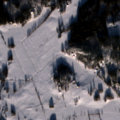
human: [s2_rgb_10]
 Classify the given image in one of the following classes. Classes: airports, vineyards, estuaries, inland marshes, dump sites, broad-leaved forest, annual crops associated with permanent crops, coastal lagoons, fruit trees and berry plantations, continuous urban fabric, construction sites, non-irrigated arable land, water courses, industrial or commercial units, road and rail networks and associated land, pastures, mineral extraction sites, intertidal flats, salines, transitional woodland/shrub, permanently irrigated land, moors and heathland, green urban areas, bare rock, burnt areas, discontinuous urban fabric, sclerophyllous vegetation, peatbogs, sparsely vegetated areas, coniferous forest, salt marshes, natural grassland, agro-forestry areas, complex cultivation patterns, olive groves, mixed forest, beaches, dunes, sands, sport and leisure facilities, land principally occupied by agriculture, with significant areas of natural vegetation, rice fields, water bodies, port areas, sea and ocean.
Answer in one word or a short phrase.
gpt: non-irrigated arable land, land principally occupied by agriculture, with significant areas of natural vegetation, mixed forest